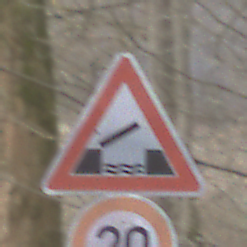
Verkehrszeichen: BeweglicheBruecke
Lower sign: Geschwindigkeit20
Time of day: MorningAfternoon
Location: Outdoor (Nature)
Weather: PartlyCloudy
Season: NotSpecified
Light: Natural